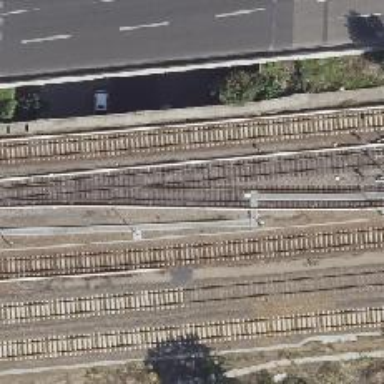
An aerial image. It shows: Bridge over electrified light rail siding.